Question: I'm very new to Sharepoint, I have an aspx page on a Sharepoint site that shows a list of fields, including First Name, Last Name, etc. I'm have a console app, in Visual Studio, I'm using for testing communication and data transfer capability between between one web service and another; namely Sharepoint and another web service. My goal is to populate the various fields in the list on my Sharepoint site with data from the other web service. I'm using a web reference to the Lists Web Service on my Sharepoint server to try and gain access to fields in this particular list on the Sharepoint site. I have the following code:
'''
''Name of my web reference to Lists Web Service is "sharepoint"
Dim sharepointList As New sharepoint.Lists()
sharepointList.Credentials = System.Net.CredentialCache.DefaultCredentials
Dim testLists As XmlNode = sharepointList.GetListCollection
Dim xmlText As String = testLists.InnerXml
Dim xmlElement As XmlAttributeCollection = testLists.Attributes
'''
I've been trying to find where this particular list is. I'll admit I'm not sure where I'm supposed to be looking, as the above code demonstrates. I've been using the debugger to analyze each of the above variables to try and find where in the XML this particular list is defined. Any help or insight is appreciated.
Here is a snapshot of the Sharepoint page containing the list I'm trying to search for:

UPDATE:
I decided to use the GetList() function and passed the name "New Hires" to it. It ended up grabbing the list above. Now I'm just trying to see if I can get access to just the fields pictured above, analyzing the xml it seems like those are just display names, the actual fieldID is some alpha numeric string, i.e. Display Name = "Business Phone" has the Field ID = "{fd630629-c165-4513-b43c-fdb16b86a14d}". I'm wondering if there's a way to search fields by Display Name.
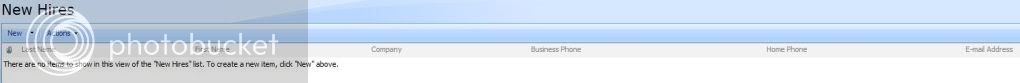
Answer: Walkthrough with pictures
<URL>
Get a little more indepth with <URL>
To add records to the list you will need the <URL>